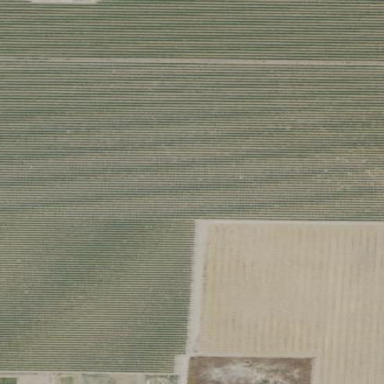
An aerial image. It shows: Vineyard growing grapes.